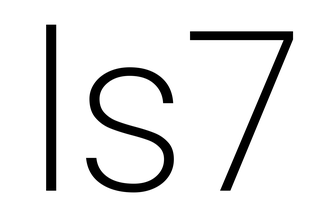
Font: Poppins-ExtraLight